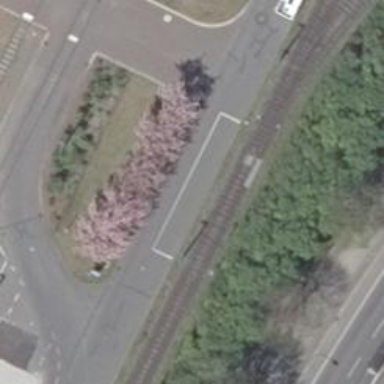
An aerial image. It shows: Railway signal.